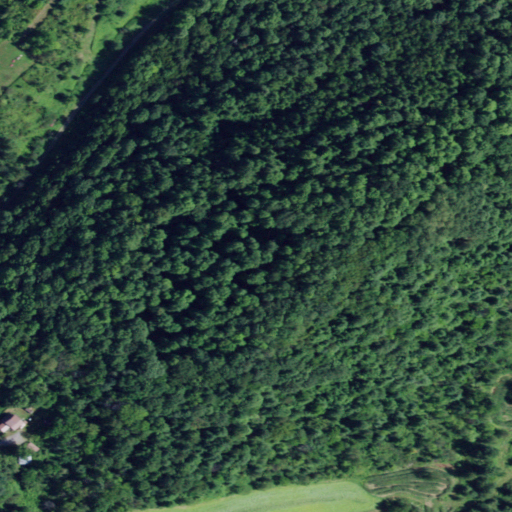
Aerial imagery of mountain in New York named Barkley Mountain containing deciduous forest, evergreen forest, mixed forest, pasture, and open development